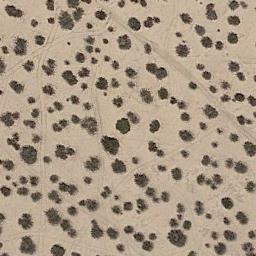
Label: chaparral